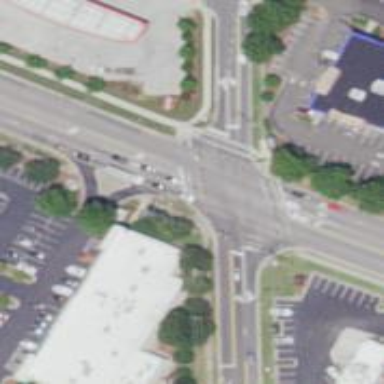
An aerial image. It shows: Controlled crossing on the road.